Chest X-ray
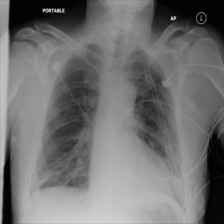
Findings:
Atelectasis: positive
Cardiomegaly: negative
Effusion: negative
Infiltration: negative
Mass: negative
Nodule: negative
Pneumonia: negative
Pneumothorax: negative
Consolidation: negative
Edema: negative
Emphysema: positive
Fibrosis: negative
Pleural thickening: negative
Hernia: negative